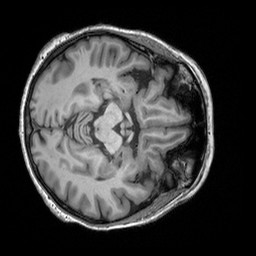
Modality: T1w
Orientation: axial
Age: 67
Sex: female
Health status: healthy
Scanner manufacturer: siemens
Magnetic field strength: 3 T
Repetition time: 2.3 s
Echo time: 0.00303 s